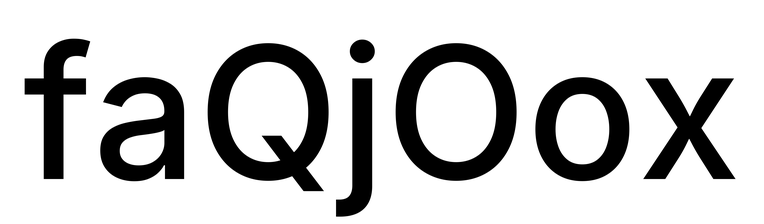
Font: Inter_Medium